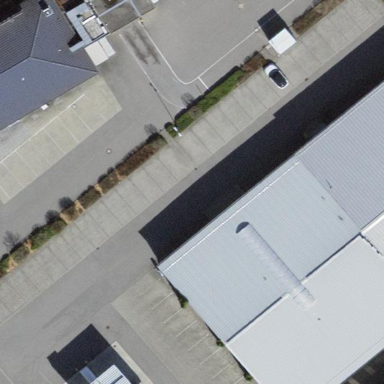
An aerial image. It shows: Street side parking area.